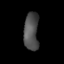
Tissue: lung
Cell type: Epithelial cells
Senescence score: 0.2401
Nuclear area (px): 546
Mean DAPI intensity: 79.339